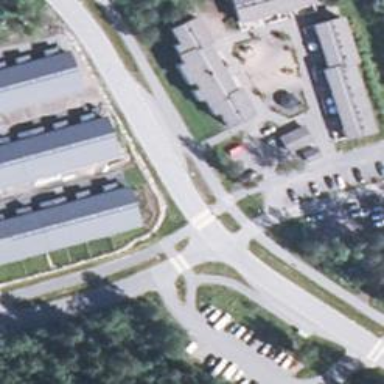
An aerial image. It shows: Marked uncontrolled road crossing.